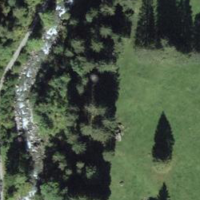
EUNIS habitat code: 45
Species observed at this site:
Angelica sylvestris
Cephalanthera longifolia